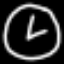
Label: clock